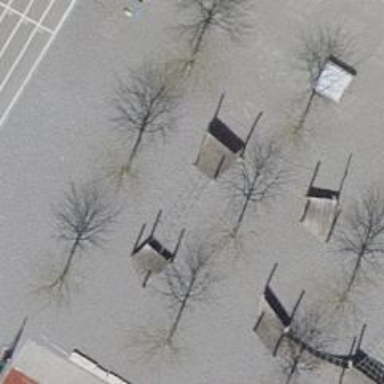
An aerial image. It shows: Urban tree adding natural touch to the cityscape.